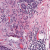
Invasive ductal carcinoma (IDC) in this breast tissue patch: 0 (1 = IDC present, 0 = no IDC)